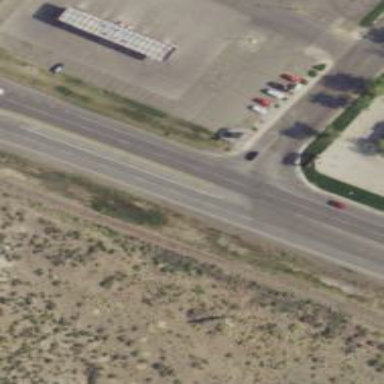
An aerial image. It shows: Asphalt road of trunk classification with top-grade track surface.